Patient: sex M, age 78
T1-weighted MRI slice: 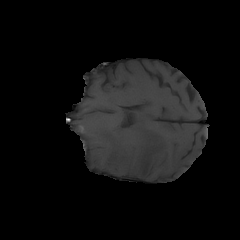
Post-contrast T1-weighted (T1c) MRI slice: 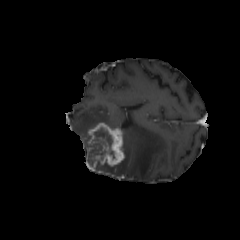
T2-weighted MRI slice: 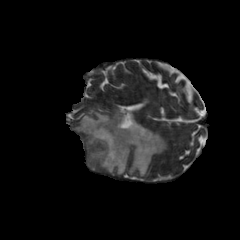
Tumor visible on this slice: yes
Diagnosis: Glioblastoma, IDH-wildtype
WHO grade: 4